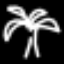
Label: palm tree